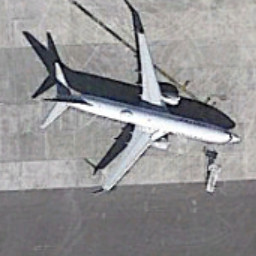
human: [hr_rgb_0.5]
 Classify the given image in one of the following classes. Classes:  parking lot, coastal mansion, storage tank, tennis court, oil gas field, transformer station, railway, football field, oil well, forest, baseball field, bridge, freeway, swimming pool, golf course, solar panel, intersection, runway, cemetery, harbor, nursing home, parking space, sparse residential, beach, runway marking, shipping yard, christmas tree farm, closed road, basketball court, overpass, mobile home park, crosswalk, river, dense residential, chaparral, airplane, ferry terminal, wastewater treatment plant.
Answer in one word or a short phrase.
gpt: airplane